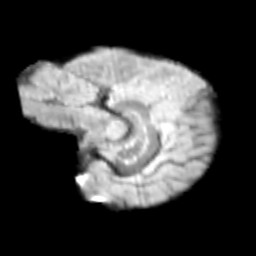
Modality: T2w
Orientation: sagittal
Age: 11
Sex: male
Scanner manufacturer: siemens
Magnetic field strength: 3 T
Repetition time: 3.8 s
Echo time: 0.07 s